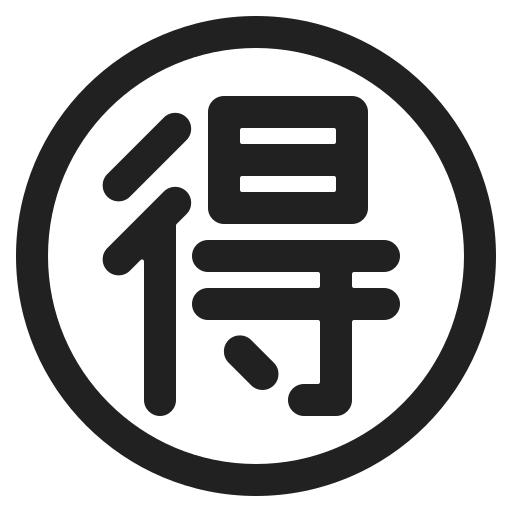
japanese bargain button high contrast